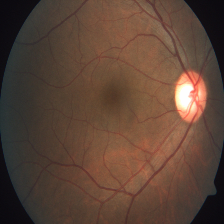
Diabetic retinopathy grade: Severe